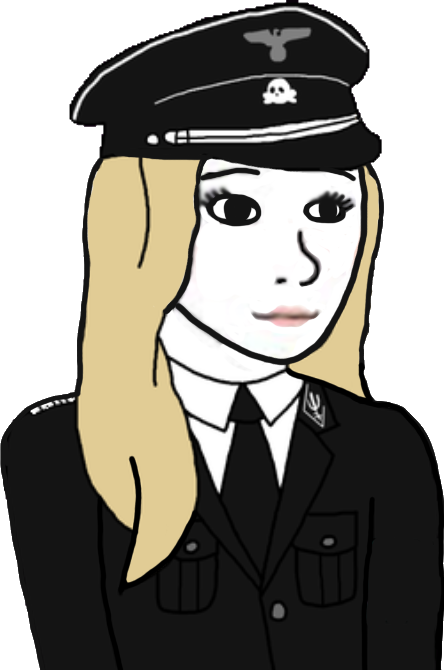
Label: 5_Trad_Wife